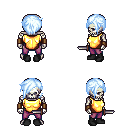
a pixel art fantasy rpg character, male body template, skeleton, gold chest armor, magenta pants, white cyan pixie cut hairstyle, leather bracers, black shoes, dagger, four views (front, back, left, right), 2x2 character sprite sheet, small pixel art, hard edges, no anti-aliasing